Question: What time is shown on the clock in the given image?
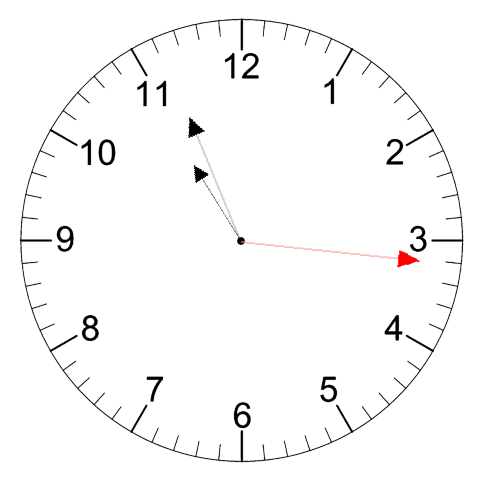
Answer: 10:56:16